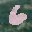
Label: 6